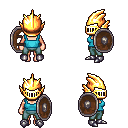
a pixel art fantasy rpg character, female body template, human, light skin, teal pirate shirt, teal pants, raven short mohawk hairstyle, gold helm, metal boots, shield, four views (front, back, left, right), 2x2 character sprite sheet, small pixel art, hard edges, no anti-aliasing